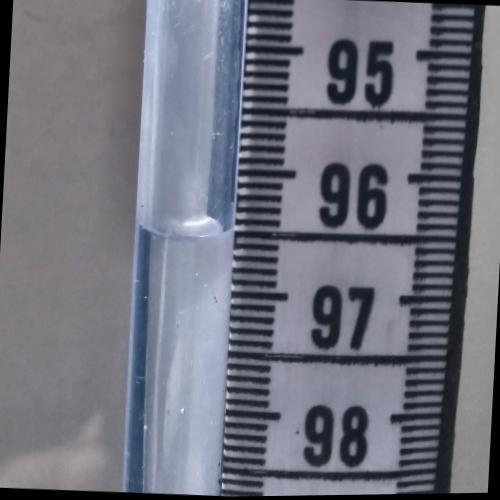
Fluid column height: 96.5 cm